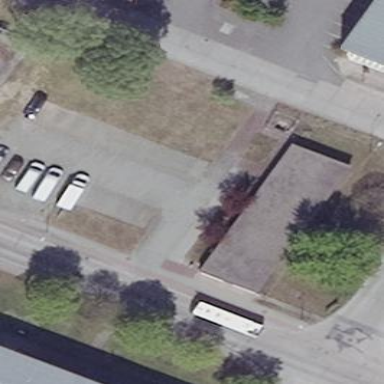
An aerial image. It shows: Flat-roofed building.